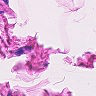
Metastatic tissue present: no